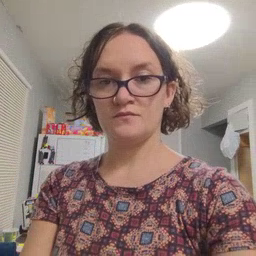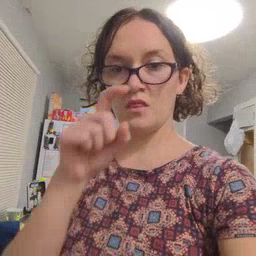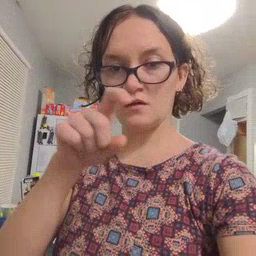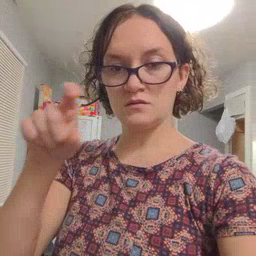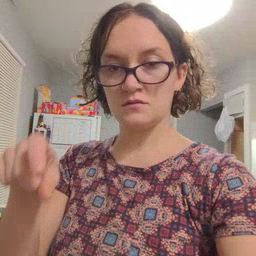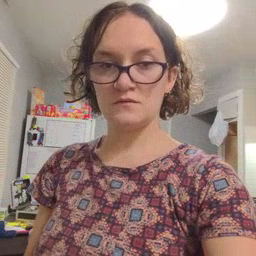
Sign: closet